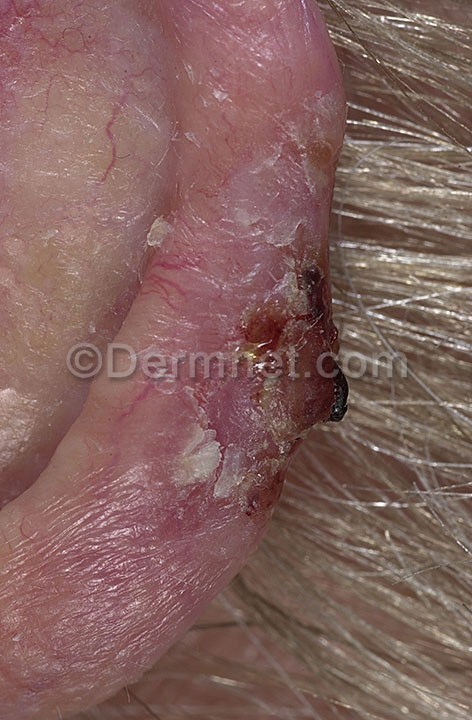
Disease: Actinic Keratosis Basal Cell Carcinoma and other Malignant Lesions